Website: crate-barrel
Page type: payment
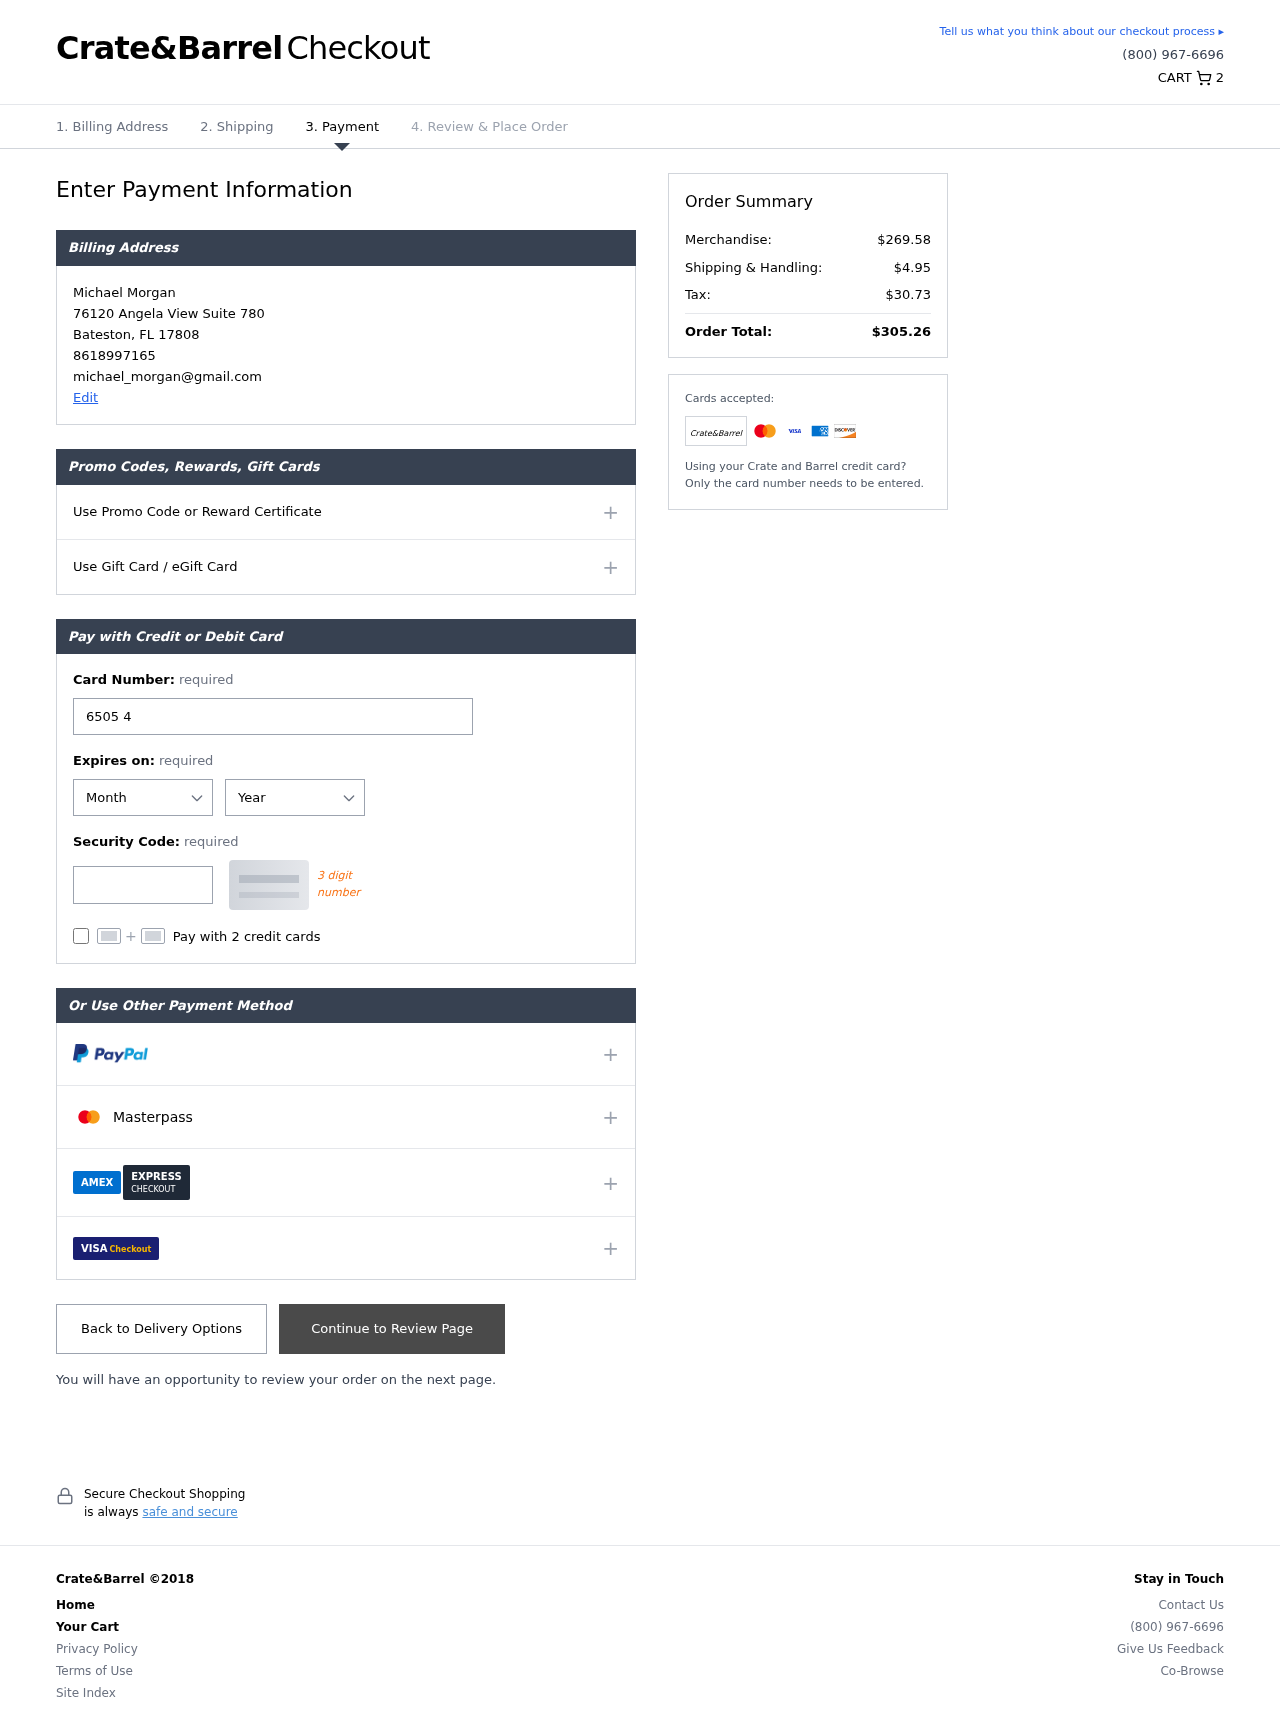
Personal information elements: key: PII_CARD_CVV
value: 501
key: PII_CARD_EXPIRY_MONTH
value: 05
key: PII_CARD_EXPIRY_YEAR
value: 26
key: PII_CARD_NUMBER
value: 6505 4736 0157 9119
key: PII_CITY
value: Bateston
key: PII_EMAIL
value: michael_morgan@gmail.com
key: PII_FULLNAME
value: Michael Morgan
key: PII_PHONE
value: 8618997165
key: PII_POSTCODE
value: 17808
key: PII_STATE_ABBR
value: FL
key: PII_STREET
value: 76120 Angela View Suite 780
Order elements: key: ORDER_NUM_ITEMS
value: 2
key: ORDER_SUBTOTAL
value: $269.58
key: ORDER_SHIPPING_COST
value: $4.95
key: ORDER_TAX
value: $30.73
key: ORDER_TOTAL
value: $305.26